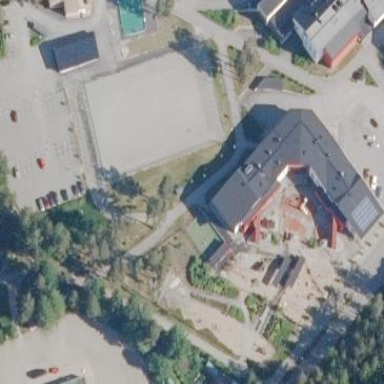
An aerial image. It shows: Kindergarten.